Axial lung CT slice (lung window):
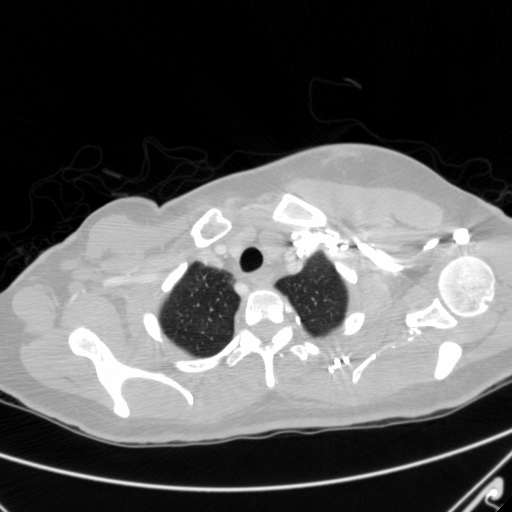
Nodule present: no